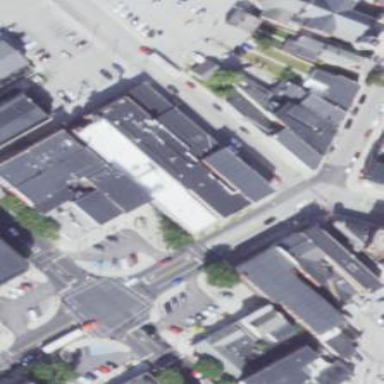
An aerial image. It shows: Commercial building.